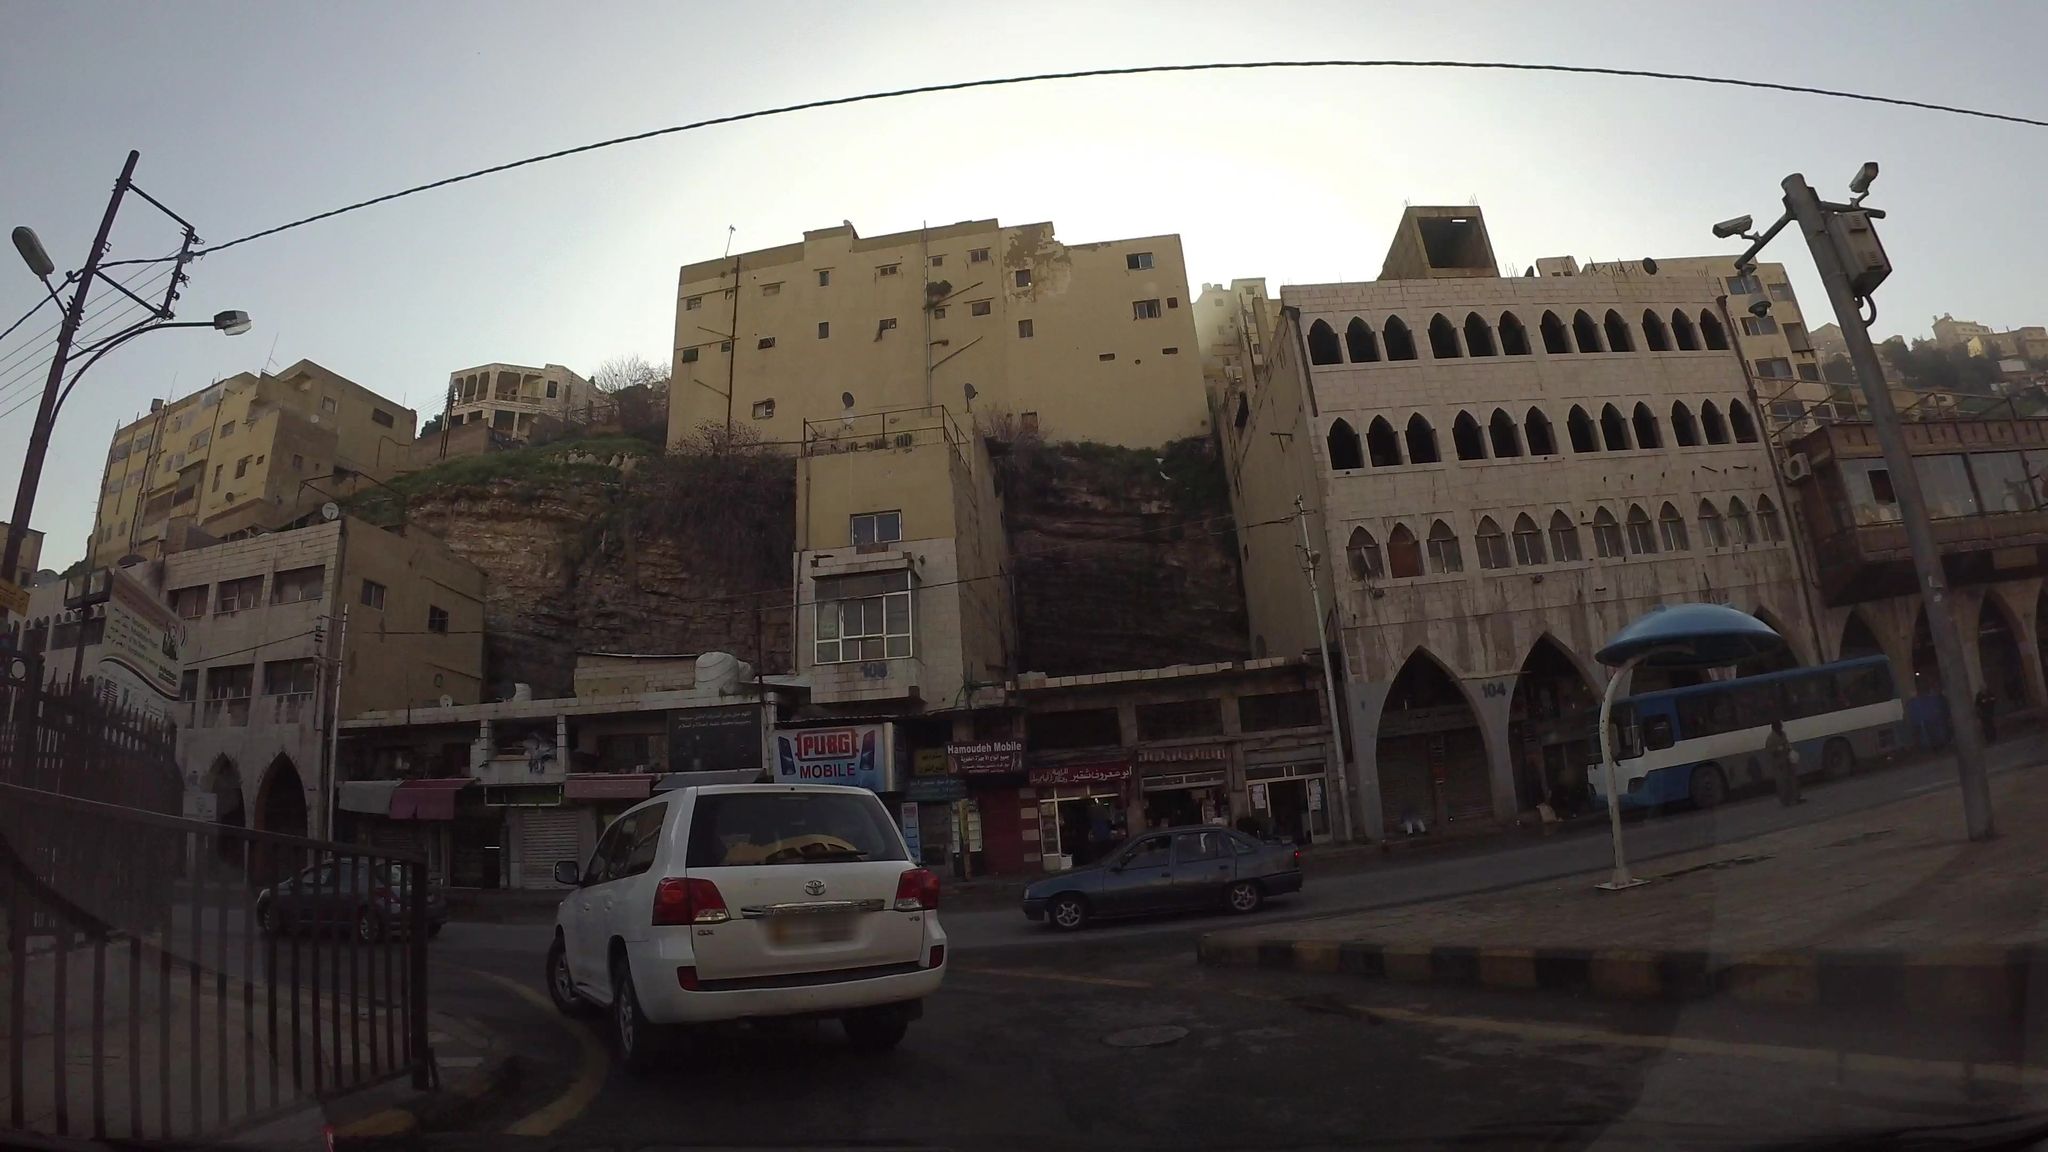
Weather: rainy
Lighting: day
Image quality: good
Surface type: driving surface
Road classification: primary_link, secondary
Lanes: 2
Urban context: urban centre
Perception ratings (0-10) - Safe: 3.78, Lively: 6.69, Beautiful: 6.22, Boring: 7.38, Depressing: 8.12, Wealthy: 7.24